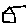
Label: house